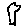
Label: tree